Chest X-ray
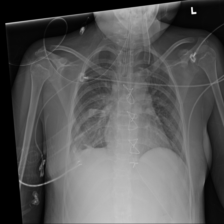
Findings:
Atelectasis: negative
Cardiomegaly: negative
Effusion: negative
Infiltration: negative
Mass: negative
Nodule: negative
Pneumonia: negative
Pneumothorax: negative
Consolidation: negative
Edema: negative
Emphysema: negative
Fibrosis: negative
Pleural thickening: negative
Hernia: negative